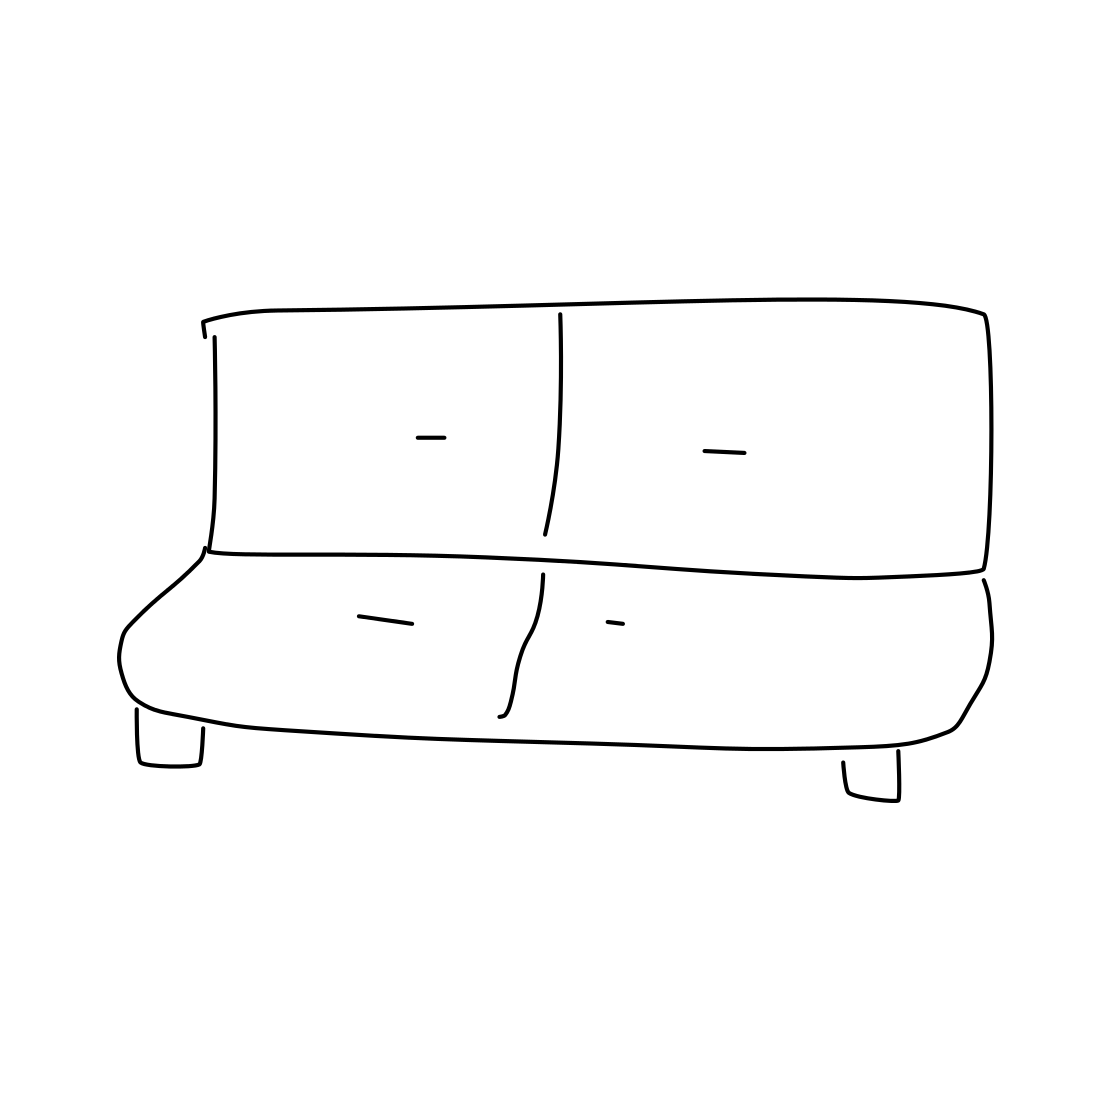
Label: couch